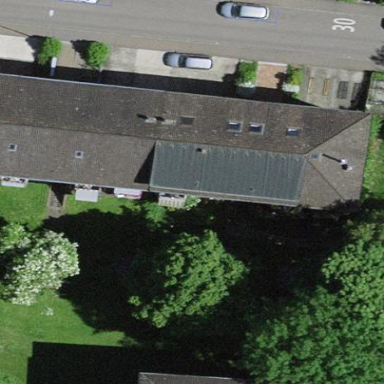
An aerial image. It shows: Gabled roof adorns the apartments building.